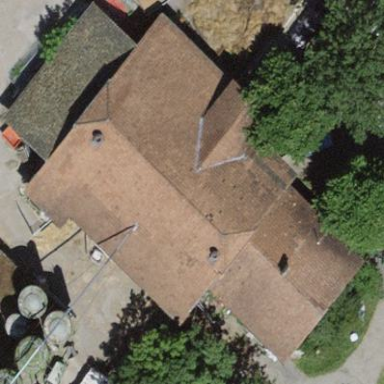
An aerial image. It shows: Farm building.